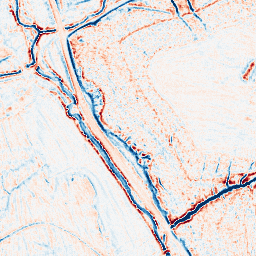
Category: edge_preserving
Decomposition family: bilateral
Decomposition parameters: d: 9
sigma_color: 50
sigma_space: 150
Upsampling method: fft_zeropad
Upsampling parameters: scale: 2
Upsampling scale: 2